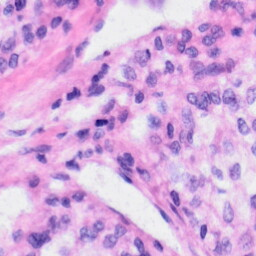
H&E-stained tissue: Liver